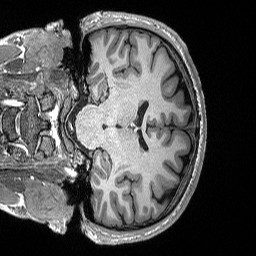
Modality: T1w
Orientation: coronal
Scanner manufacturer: siemens
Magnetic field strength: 3 T
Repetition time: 2.3 s
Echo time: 0.00298 s